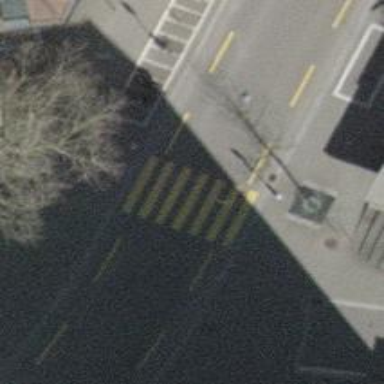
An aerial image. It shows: Uncontrolled zebra crossing.